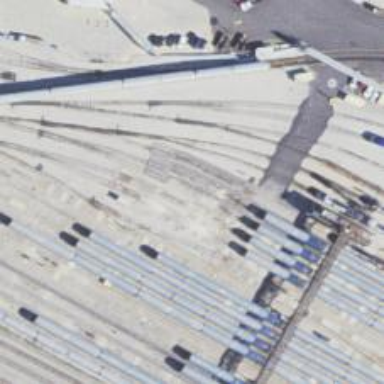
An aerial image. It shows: Railway yard in service.